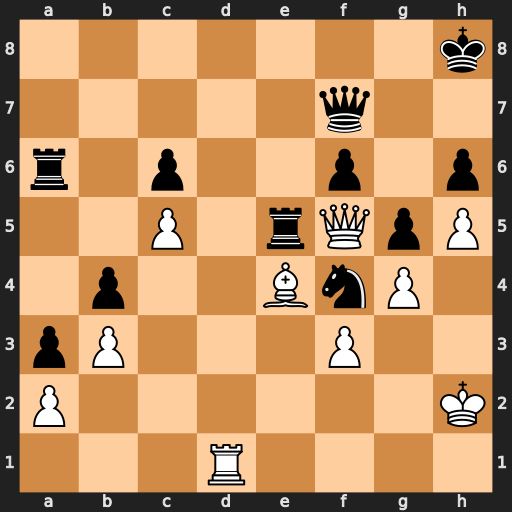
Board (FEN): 7k/5q2/r1p2p1p/2P1rQpP/1p2BnP1/pP3P2/P6K/3R4
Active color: w
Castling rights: -
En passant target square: -
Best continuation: Rd8+ Re8 Rxe8+ Qxe8 Qh7#